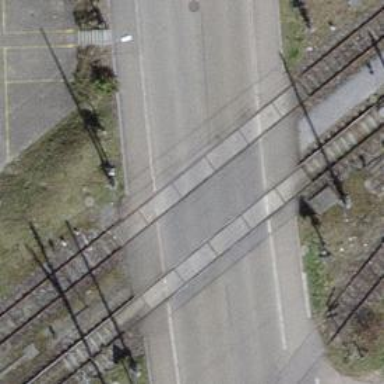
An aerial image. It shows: Level crossing with double half barrier.